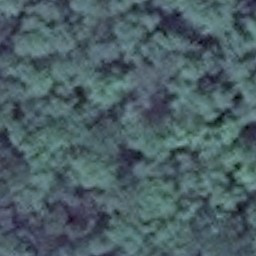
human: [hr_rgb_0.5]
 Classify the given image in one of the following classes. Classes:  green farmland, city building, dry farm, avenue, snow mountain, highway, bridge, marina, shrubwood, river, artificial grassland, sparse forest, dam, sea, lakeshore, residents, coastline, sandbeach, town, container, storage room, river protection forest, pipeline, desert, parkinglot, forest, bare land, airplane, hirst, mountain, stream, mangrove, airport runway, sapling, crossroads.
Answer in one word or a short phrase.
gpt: forest